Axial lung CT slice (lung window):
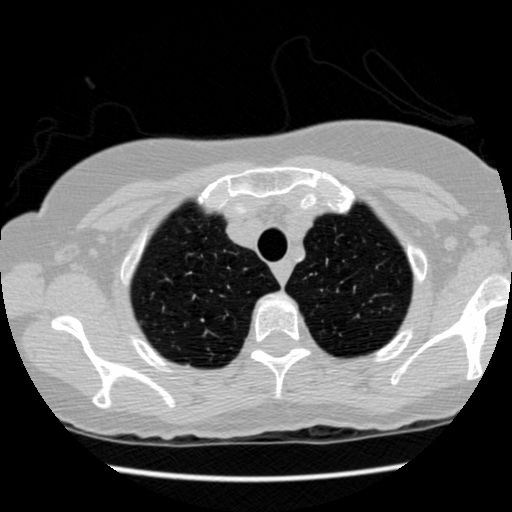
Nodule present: no